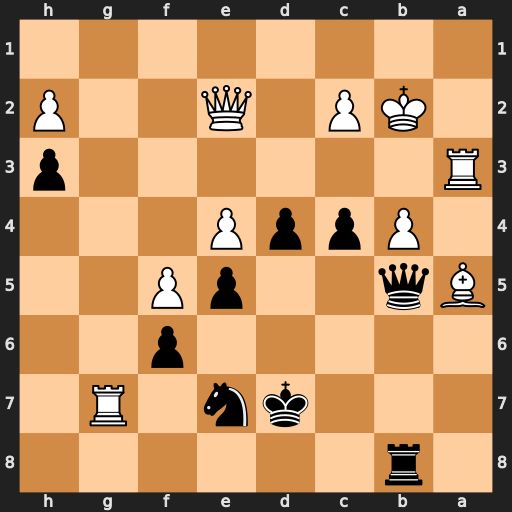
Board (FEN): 1r6/3kn1R1/5p2/Bq2pP2/1PppP3/R6p/1KP1Q2P/8
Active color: b
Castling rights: -
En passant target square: -
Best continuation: c3+ Kb3 Qxe2